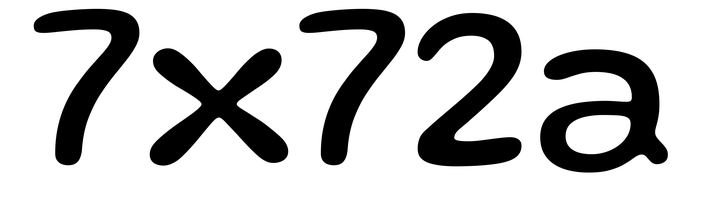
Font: Gluten_Regular